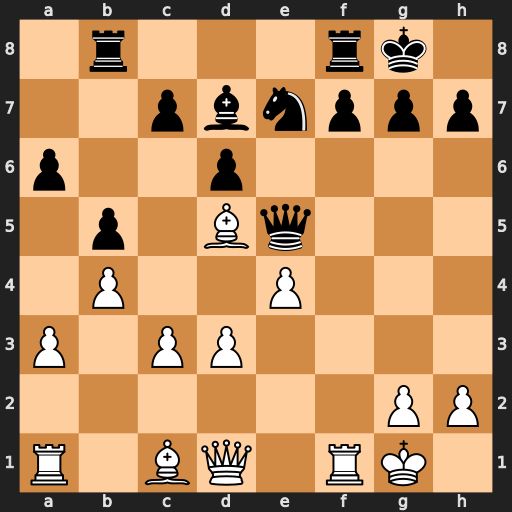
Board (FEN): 1r3rk1/2pbnppp/p2p4/1p1Bq3/1P2P3/P1PP4/6PP/R1BQ1RK1
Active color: w
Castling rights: -
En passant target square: -
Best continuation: d4 Qxd5 exd5